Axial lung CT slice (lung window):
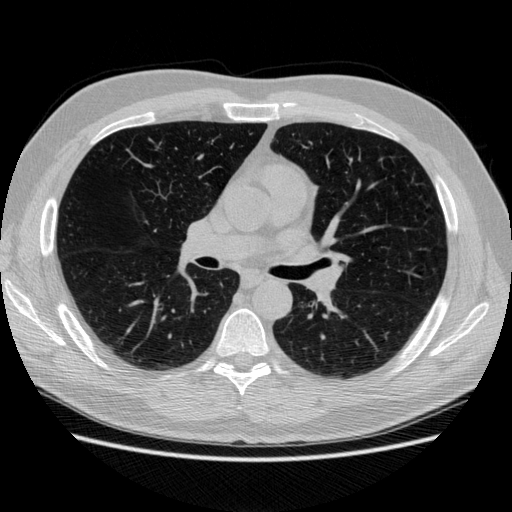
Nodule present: no